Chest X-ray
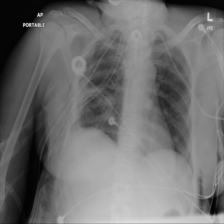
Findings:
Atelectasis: negative
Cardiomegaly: negative
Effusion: positive
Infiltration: negative
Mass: negative
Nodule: negative
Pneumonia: negative
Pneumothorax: negative
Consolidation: negative
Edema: negative
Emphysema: positive
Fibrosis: negative
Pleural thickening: negative
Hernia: negative